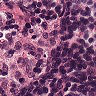
Metastatic tissue present: no